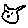
Label: cat